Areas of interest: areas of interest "Industrial Park"
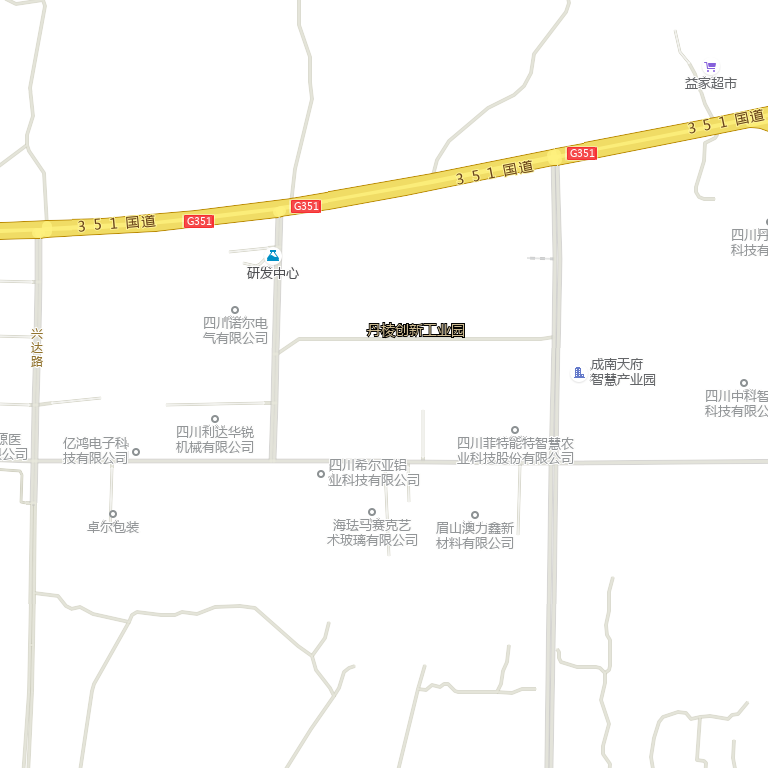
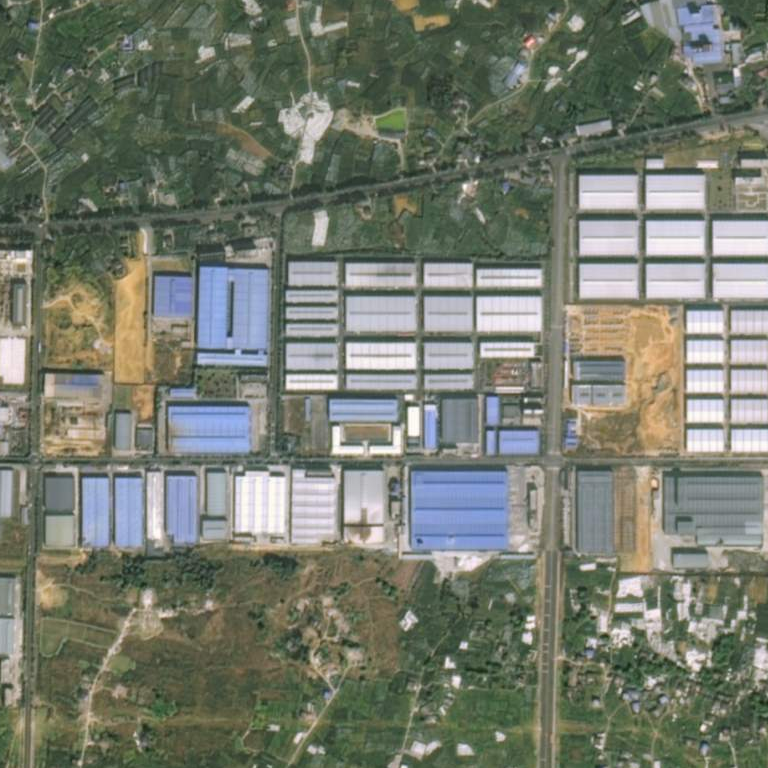